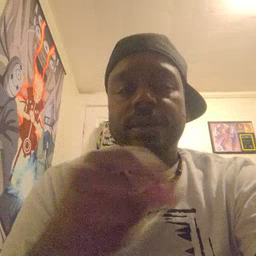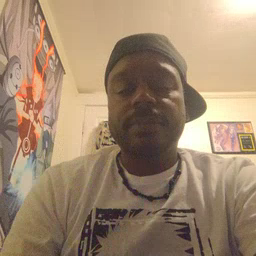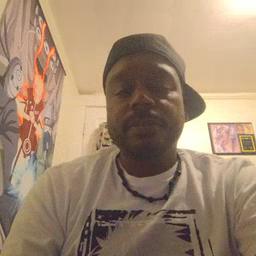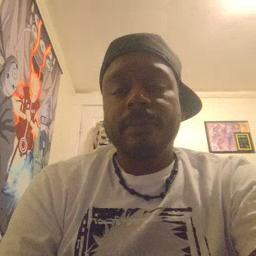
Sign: pencil